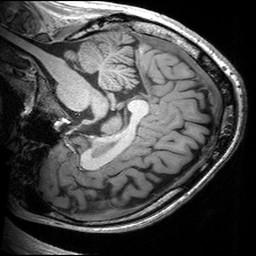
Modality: T1w
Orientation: sagittal
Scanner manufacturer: siemens
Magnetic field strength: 3 T
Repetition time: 2.53 s
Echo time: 0.00299 s